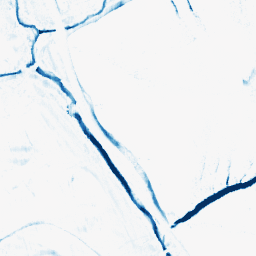
Category: morphological
Decomposition family: morphological_rect
Decomposition parameters: operation: closing
width: 5
height: 10
Upsampling method: sinc_blackman
Upsampling parameters: scale: 2
kernel_size: 16
Upsampling scale: 2